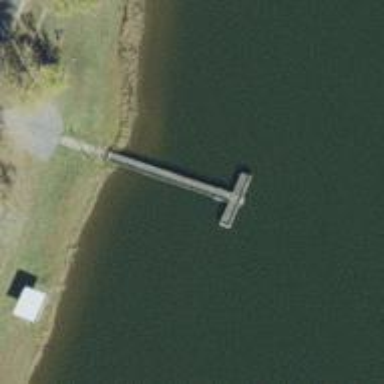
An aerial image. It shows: Man-made pier.